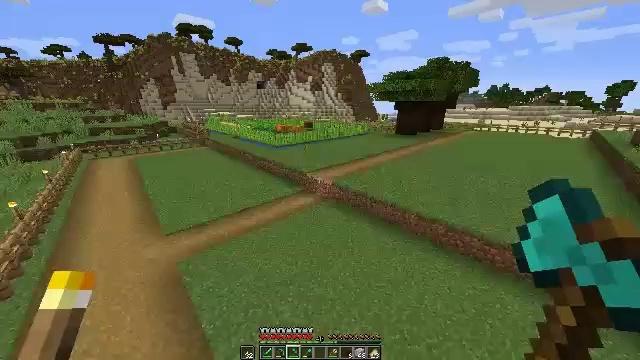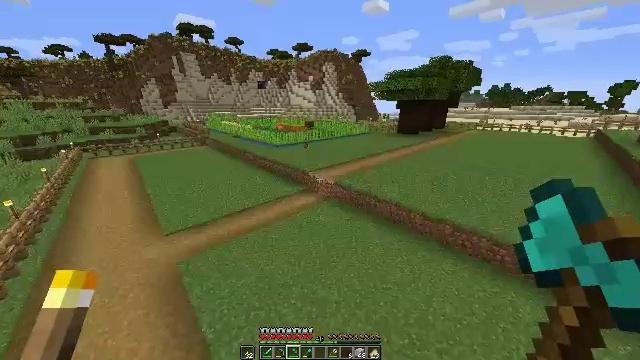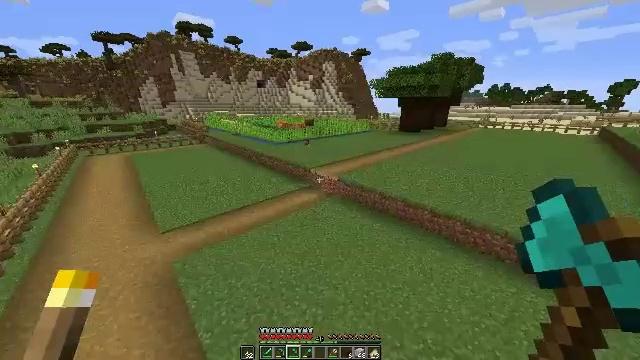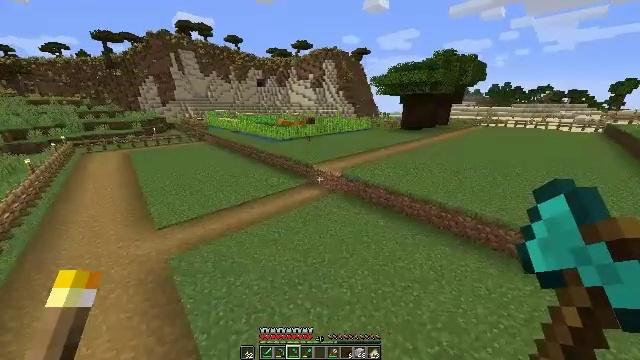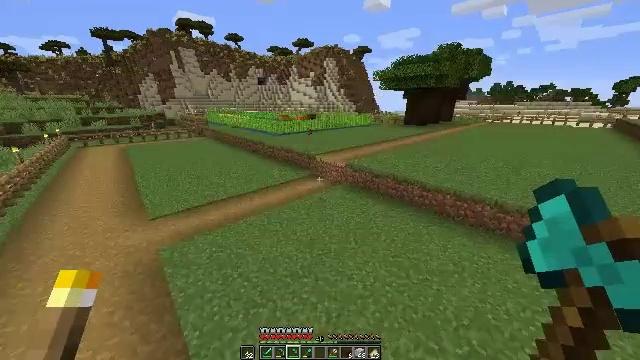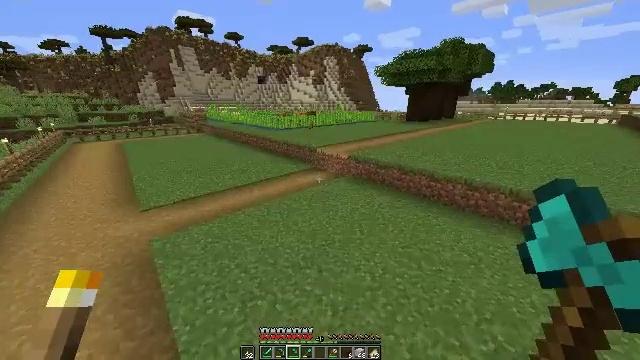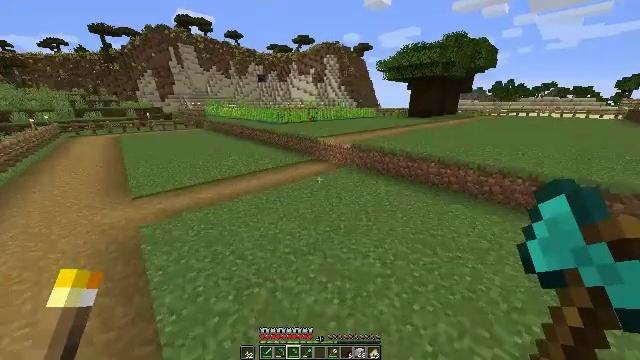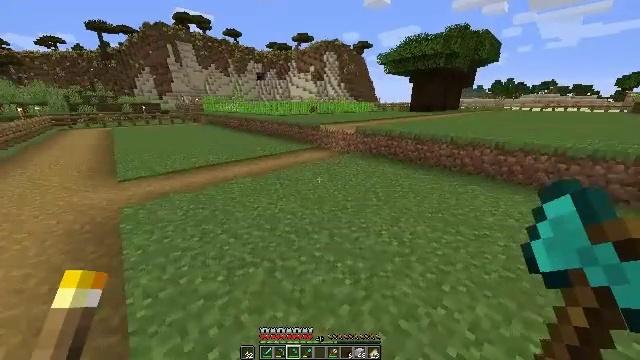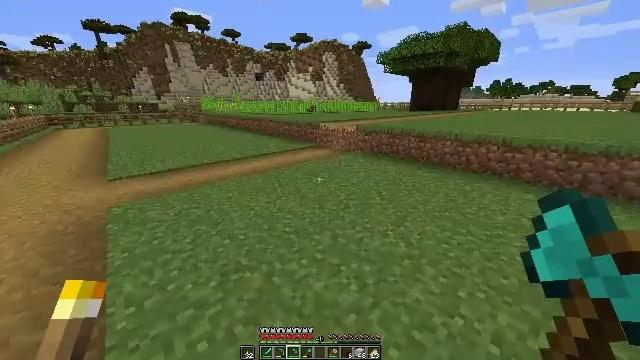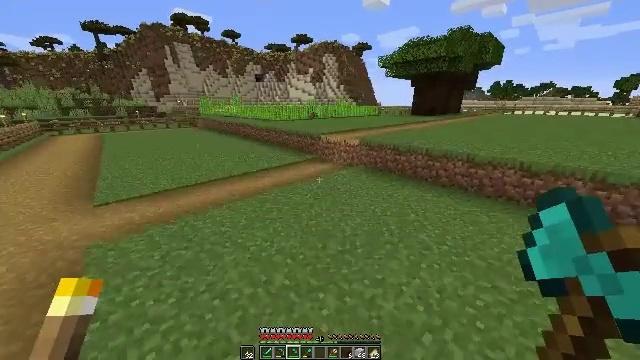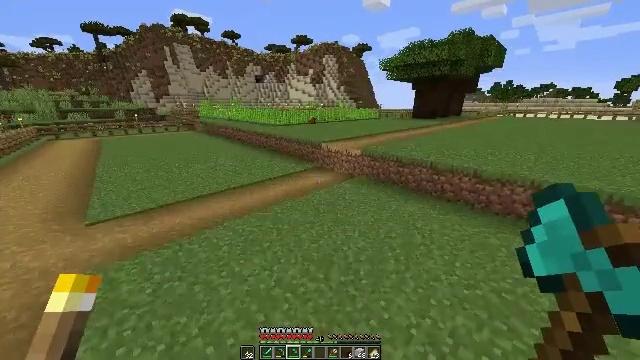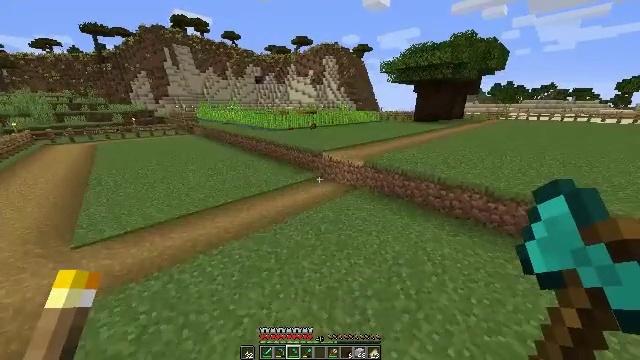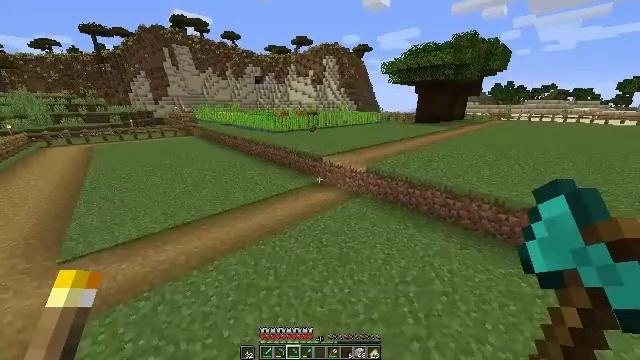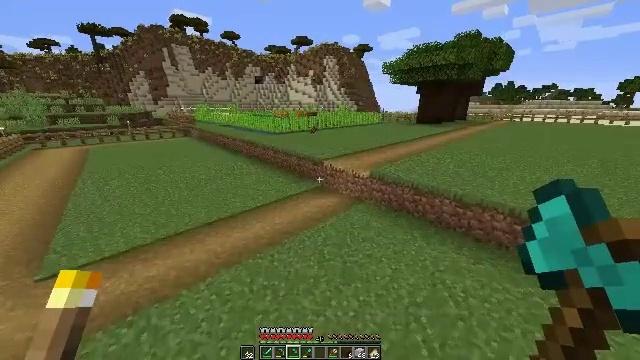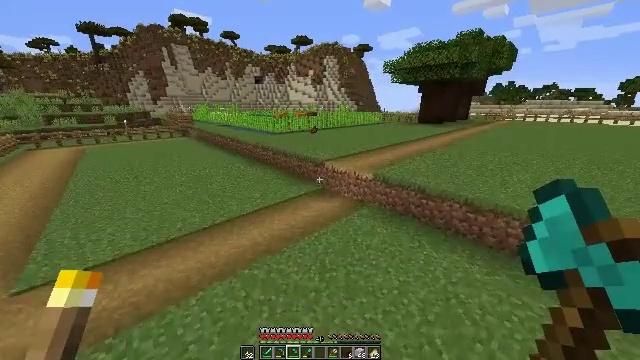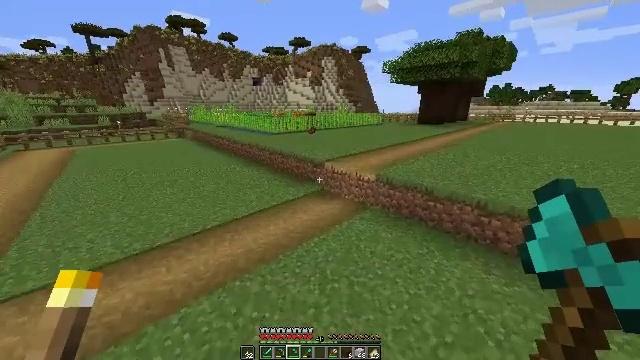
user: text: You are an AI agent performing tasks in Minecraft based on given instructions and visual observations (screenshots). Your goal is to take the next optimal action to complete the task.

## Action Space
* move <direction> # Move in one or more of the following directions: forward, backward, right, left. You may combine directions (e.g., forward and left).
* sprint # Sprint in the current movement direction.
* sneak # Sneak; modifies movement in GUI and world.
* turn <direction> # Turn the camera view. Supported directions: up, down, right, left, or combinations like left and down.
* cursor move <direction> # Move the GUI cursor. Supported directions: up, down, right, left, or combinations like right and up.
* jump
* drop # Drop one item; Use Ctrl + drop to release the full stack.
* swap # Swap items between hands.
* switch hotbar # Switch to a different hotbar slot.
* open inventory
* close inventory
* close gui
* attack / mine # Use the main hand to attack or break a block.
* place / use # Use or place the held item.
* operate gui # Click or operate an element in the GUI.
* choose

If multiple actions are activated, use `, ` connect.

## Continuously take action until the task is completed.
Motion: motion action
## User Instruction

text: Gather dark oak log for crafting.
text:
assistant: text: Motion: move forward
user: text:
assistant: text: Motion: move forward
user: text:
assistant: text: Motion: move forward
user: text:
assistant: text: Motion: move forward
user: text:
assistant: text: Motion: move forward
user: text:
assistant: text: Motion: move forward
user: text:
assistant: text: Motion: move forward
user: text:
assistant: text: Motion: move forward, jump
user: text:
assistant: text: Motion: move forward, jump
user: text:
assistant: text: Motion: move forward, jump
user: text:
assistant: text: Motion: move forward, jump
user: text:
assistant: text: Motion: move forward, jump
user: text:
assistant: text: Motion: move forward, jump
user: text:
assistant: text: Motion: move forward
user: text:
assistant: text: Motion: move forward
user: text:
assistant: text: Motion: move forward
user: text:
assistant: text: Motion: move forward
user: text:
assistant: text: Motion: move forward
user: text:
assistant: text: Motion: move forward, turn right and up
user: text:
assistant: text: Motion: move forward, turn right
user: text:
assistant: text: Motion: move forward, turn right
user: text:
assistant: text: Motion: move forward, turn right
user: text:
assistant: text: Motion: move forward
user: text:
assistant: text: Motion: move forward
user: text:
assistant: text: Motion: move forward
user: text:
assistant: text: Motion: move forward
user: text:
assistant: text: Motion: move forward, turn left
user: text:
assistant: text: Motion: move forward, turn left
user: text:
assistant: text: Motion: move forward, turn left, jump
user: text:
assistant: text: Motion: move forward, turn left, jump